Interaction volume radius: 10 \u00c5
Interaction volume height: 40 \u00c5
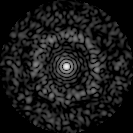
Disorder parameter: 0.8227